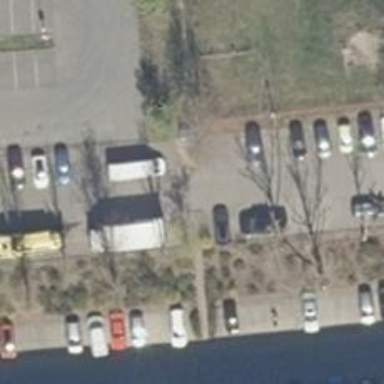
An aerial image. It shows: Parking aisle with concrete surface.